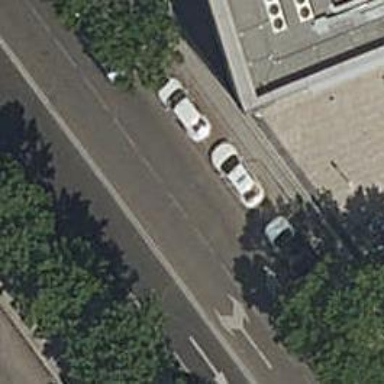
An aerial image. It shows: Taxi stand.